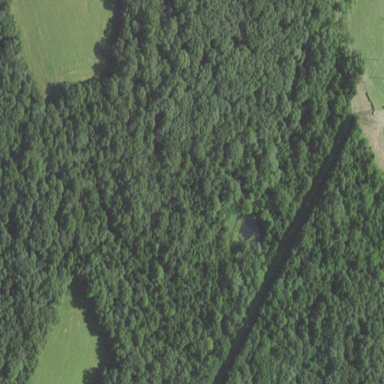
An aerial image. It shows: Beautiful woodland area.